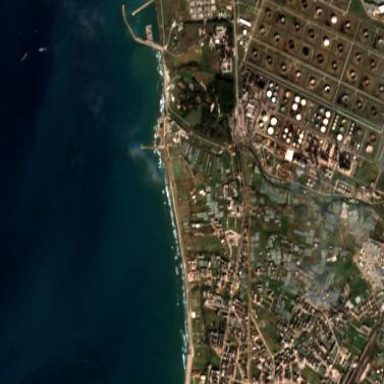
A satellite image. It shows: Industrial area designated for oil refining activities.